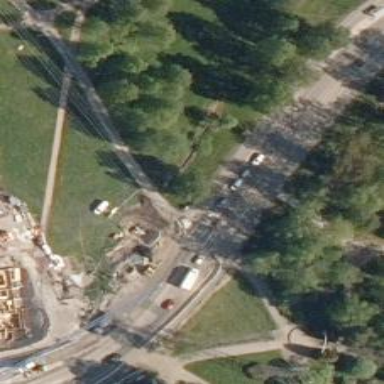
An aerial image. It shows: Crossing on asphalt cycleway.